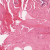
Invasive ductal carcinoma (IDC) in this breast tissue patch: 0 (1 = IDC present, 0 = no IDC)